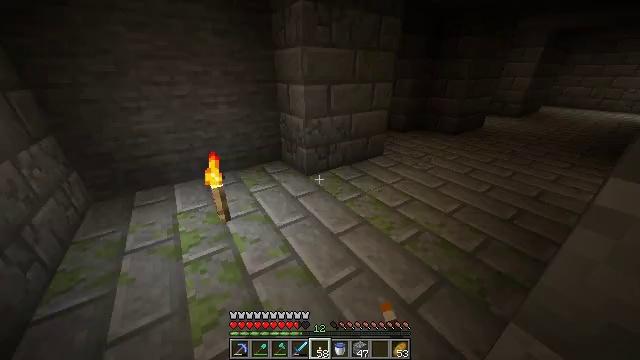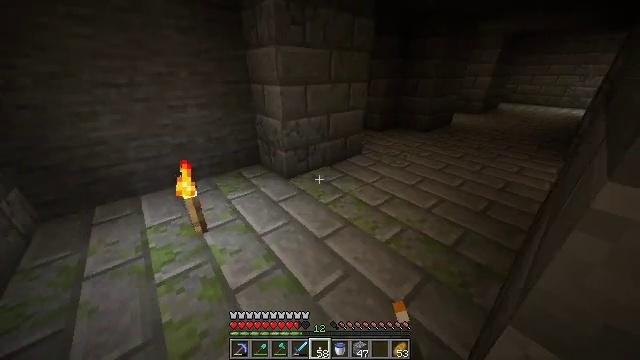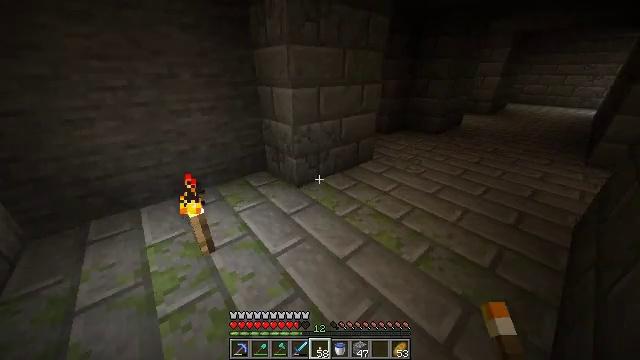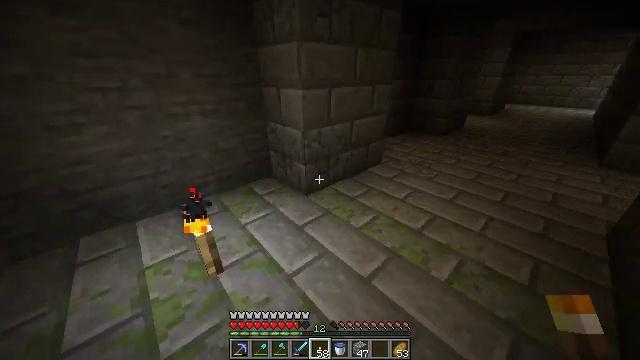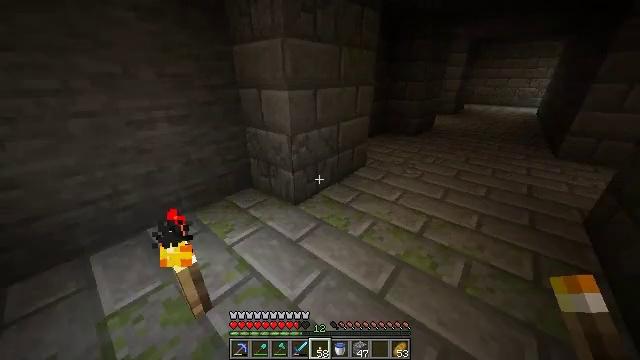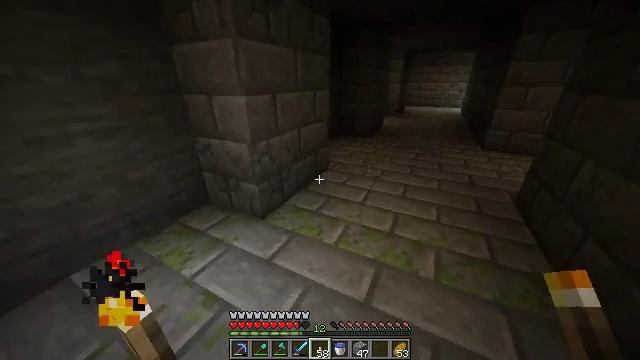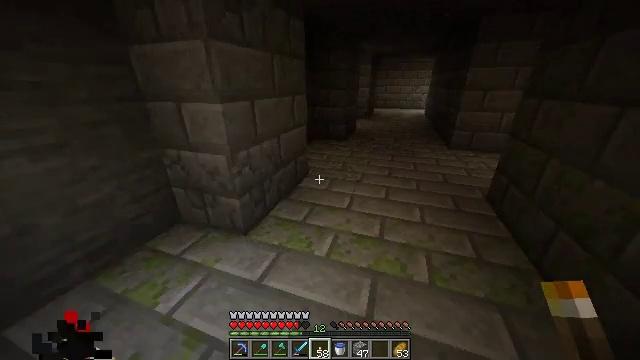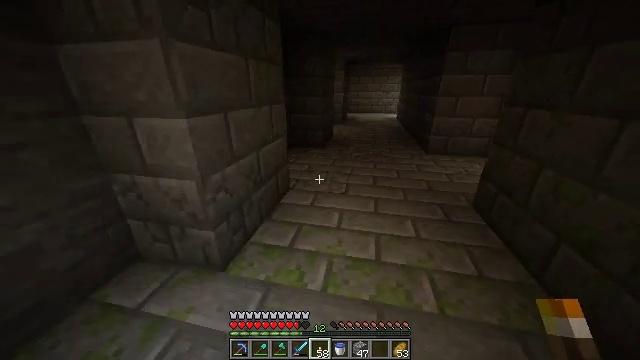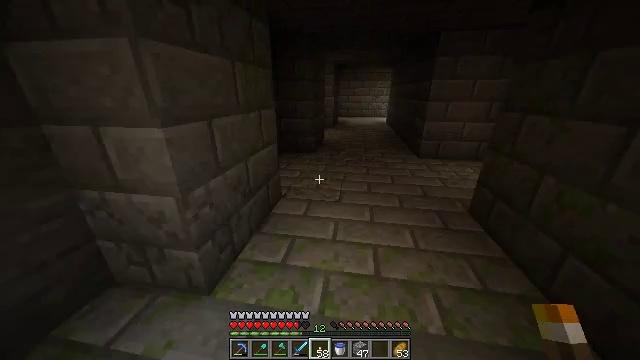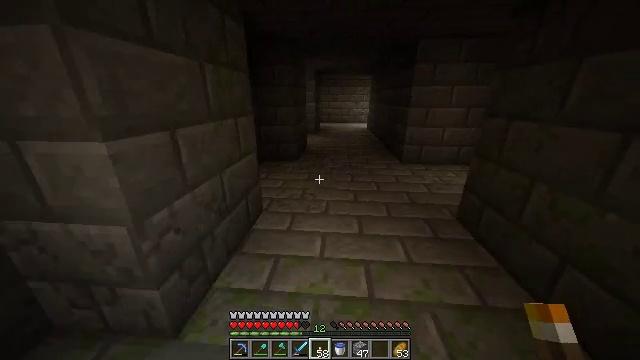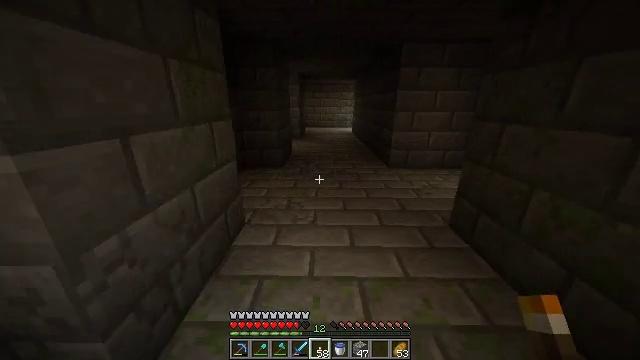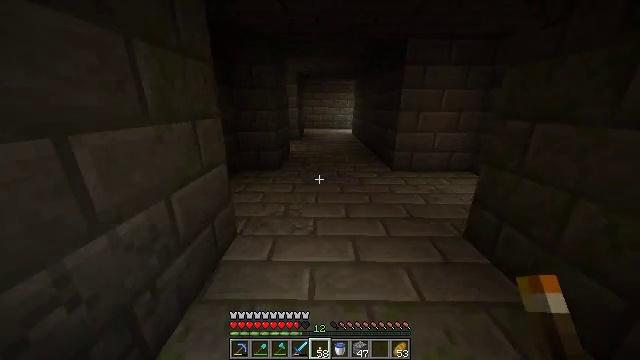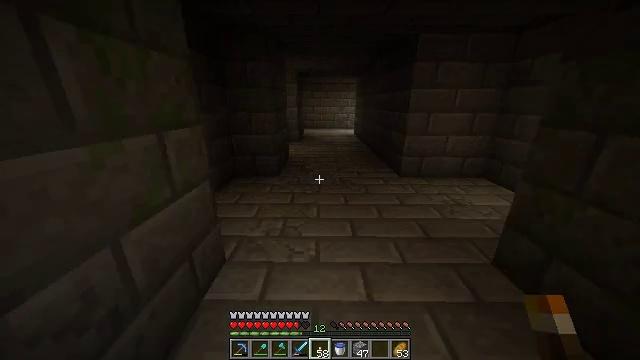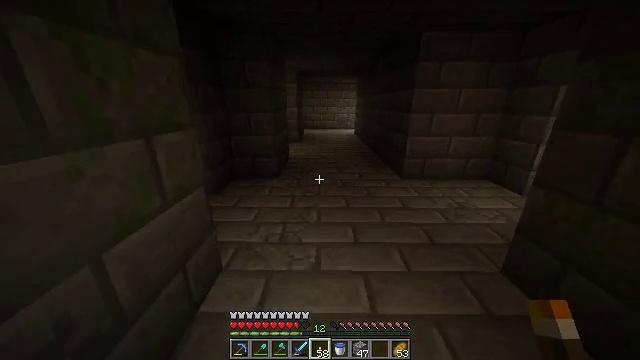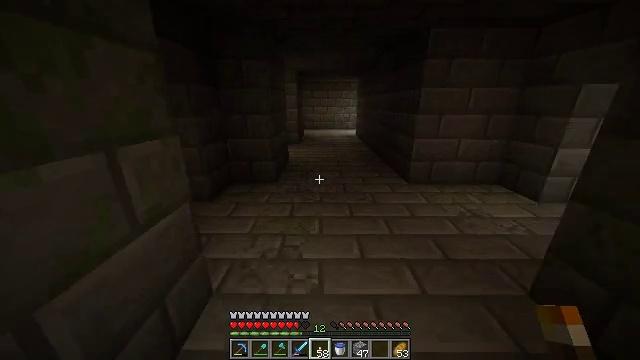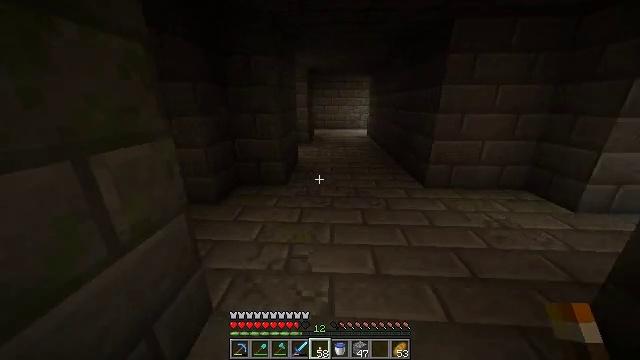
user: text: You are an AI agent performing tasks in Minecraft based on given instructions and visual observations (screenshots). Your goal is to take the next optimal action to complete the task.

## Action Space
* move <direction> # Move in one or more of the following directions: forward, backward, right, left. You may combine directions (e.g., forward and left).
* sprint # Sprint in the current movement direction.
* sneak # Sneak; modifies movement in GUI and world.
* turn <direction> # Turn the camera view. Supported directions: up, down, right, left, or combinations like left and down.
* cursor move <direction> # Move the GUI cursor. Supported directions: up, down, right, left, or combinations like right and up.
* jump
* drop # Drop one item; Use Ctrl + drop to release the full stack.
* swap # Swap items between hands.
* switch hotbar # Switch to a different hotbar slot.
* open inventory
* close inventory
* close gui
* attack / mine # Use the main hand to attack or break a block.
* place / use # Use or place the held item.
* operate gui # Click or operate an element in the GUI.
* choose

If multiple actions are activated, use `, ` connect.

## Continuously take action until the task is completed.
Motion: motion action
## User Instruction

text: Dig through mossy stone bricks.
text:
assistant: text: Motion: move forward and move left, turn right
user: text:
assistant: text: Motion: move forward and move left
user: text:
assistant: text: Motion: move forward and move left, turn right
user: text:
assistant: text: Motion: move forward and move left, turn right
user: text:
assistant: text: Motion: move forward and move left, turn right and up
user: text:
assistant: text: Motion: move forward, turn right
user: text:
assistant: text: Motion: move forward, turn right and up
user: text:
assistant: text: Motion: move forward, turn right
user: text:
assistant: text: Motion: move forward, turn right and up
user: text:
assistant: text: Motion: move forward, turn right and up
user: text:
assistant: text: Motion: move forward
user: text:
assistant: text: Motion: move forward
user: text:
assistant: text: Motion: move forward
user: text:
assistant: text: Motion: move forward
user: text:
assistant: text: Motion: move forward, turn left
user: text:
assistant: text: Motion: move forward and move right, turn left
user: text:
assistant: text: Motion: move forward and move right, turn left
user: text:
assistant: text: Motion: move forward and move right, turn left
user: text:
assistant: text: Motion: move forward and move right, turn left
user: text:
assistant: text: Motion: move forward and move right, turn left
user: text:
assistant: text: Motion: move forward and move right, turn left
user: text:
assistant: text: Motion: move forward and move right, turn left
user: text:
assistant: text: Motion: move forward and move right, turn left
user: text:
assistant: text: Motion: move forward and move right, turn left
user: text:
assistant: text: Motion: move forward and move right, turn left
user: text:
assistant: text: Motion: move forward, turn left
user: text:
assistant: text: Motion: move forward, turn left
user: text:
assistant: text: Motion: move forward
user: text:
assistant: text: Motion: move forward
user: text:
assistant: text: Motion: move forward